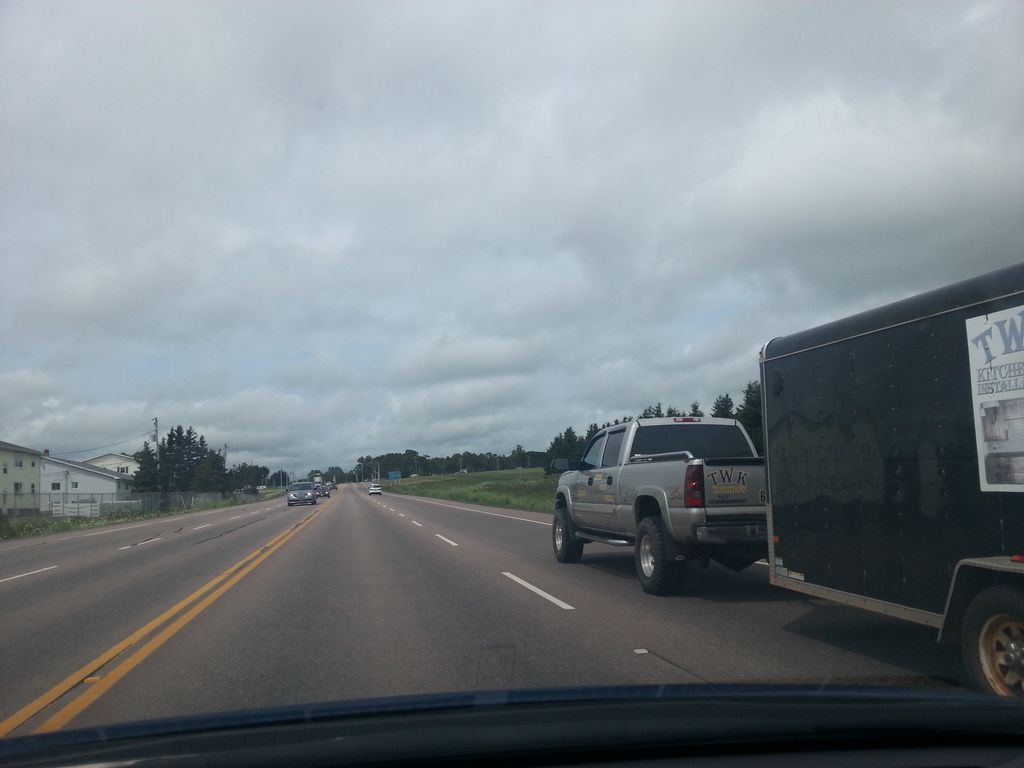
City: charlottetown